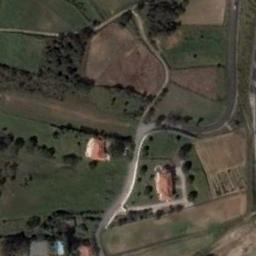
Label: terrace